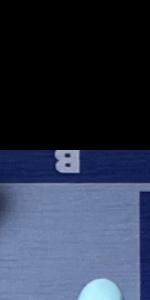
Label: Empty